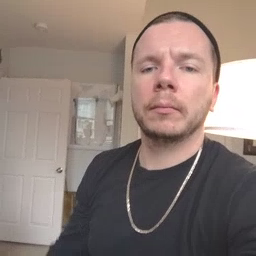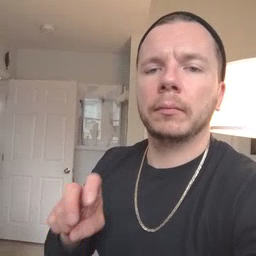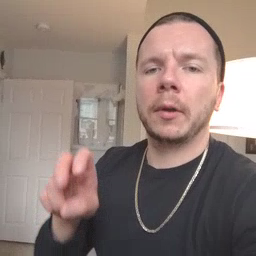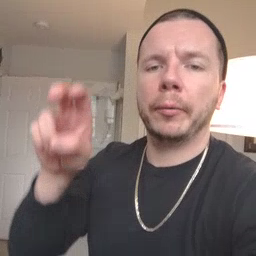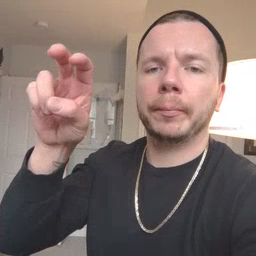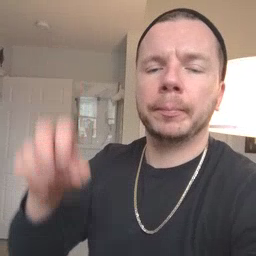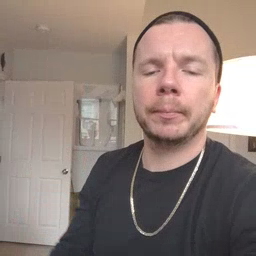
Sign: stairs